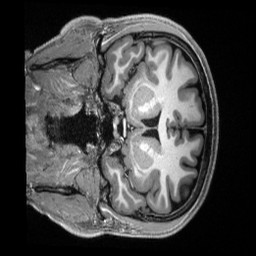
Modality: T1w
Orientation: coronal
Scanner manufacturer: siemens
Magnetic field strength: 3 T
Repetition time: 2.5 s
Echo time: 0.00231 s